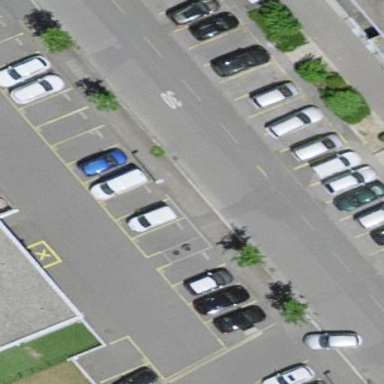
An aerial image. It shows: Street-side parking area with asphalt surface.